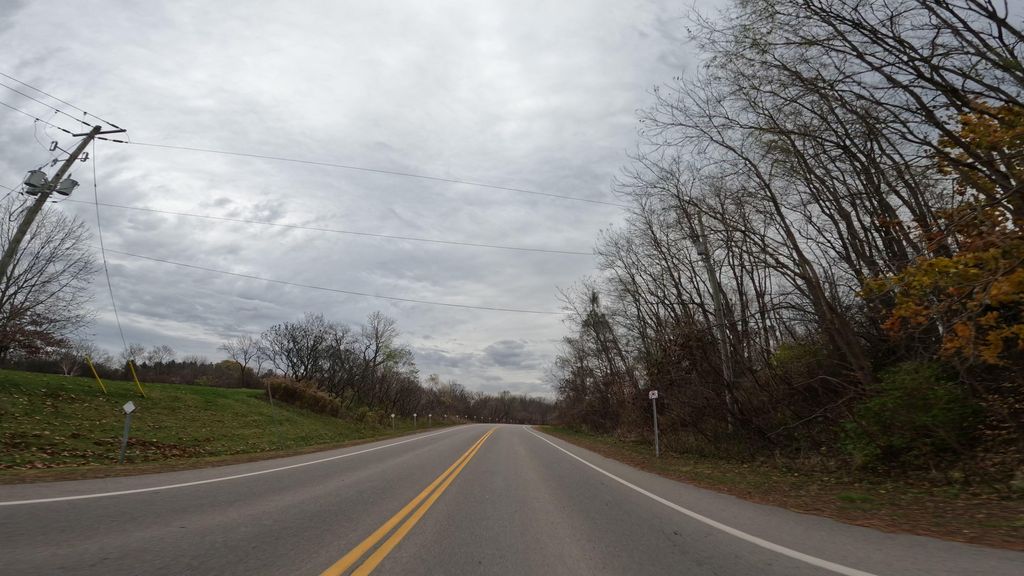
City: hamilton